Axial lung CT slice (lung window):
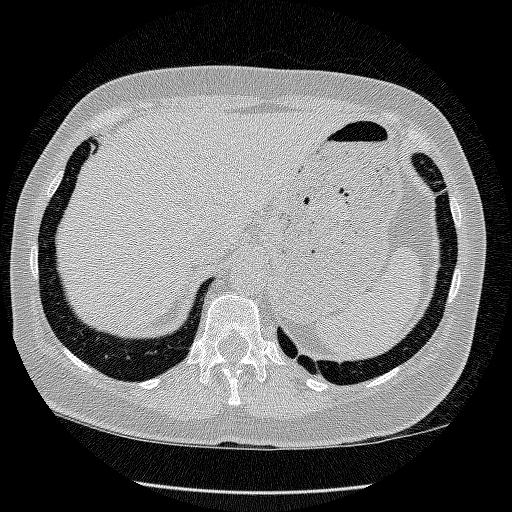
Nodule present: no